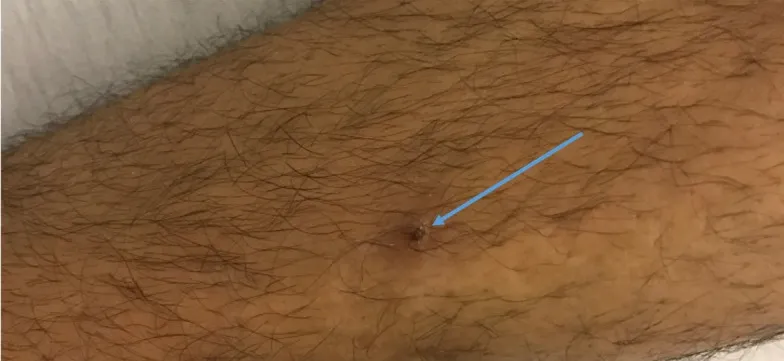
Photo of psudo-folliculitis lesion.
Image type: medical_photograph (skin_photograph)